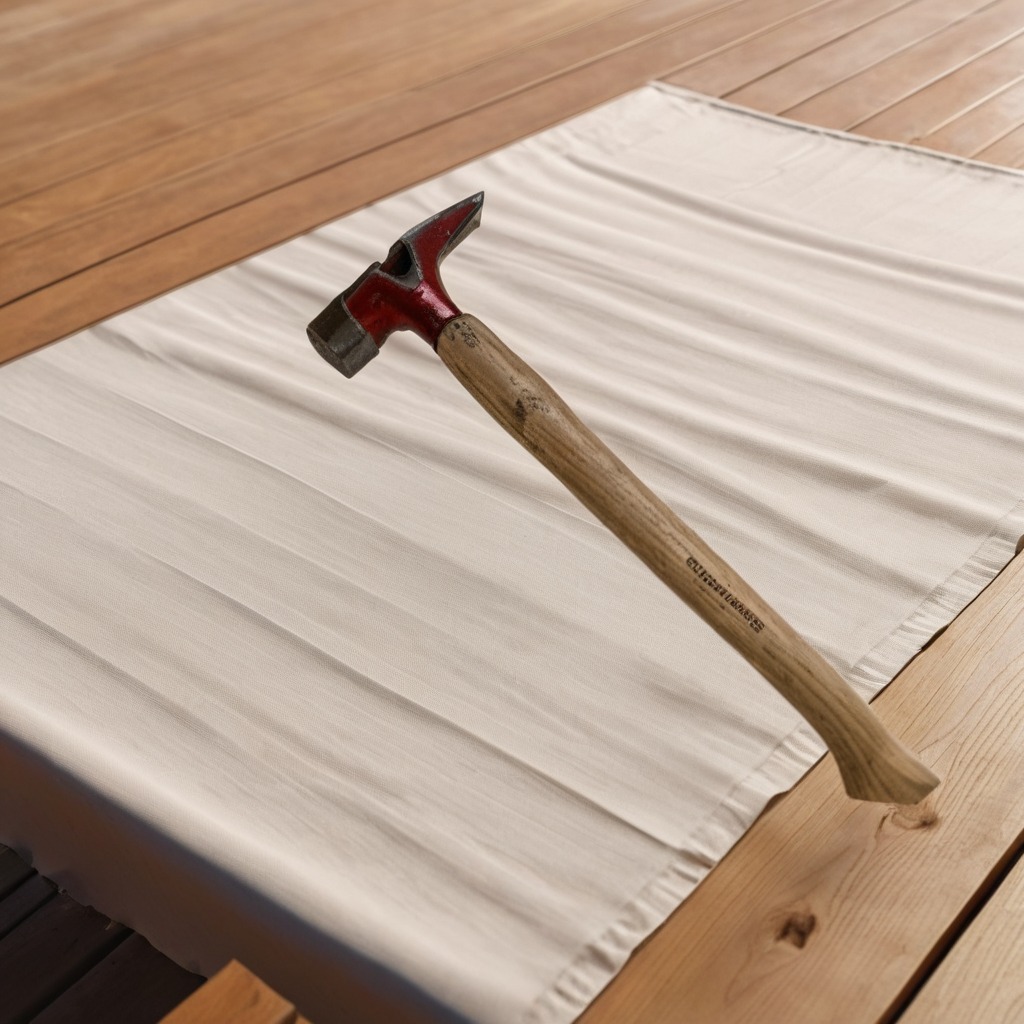
A hammer is lying on the wooden table in the outdoor workshop.